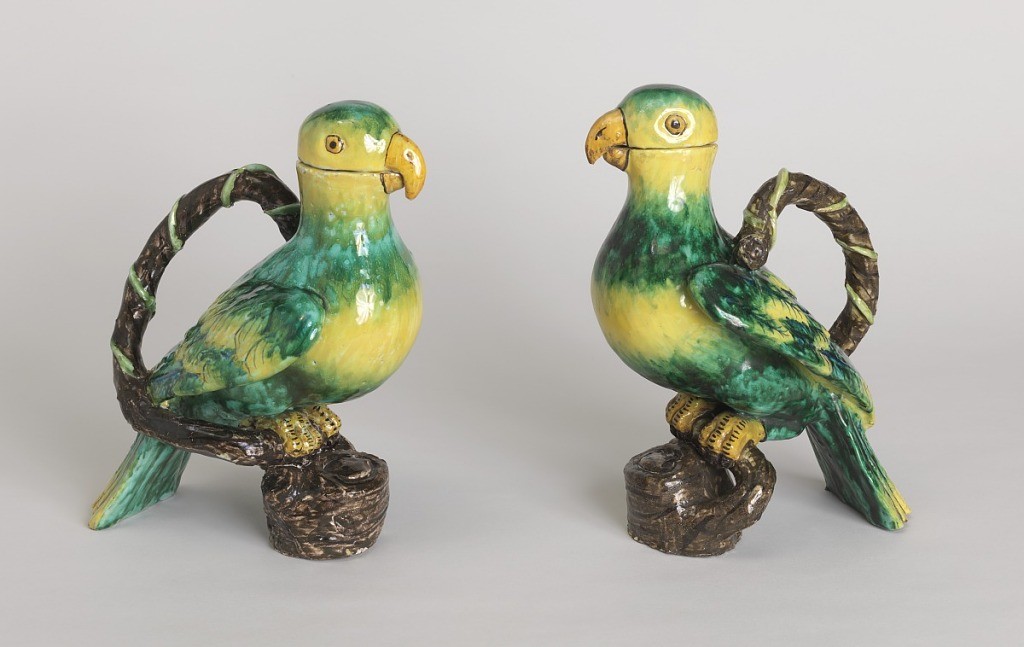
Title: Pair of pitchers
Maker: Holiçs, founded 1743
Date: late 18th century
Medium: Tin-glazed earthenware
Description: Green parrot perched on branch, which forms handle. Top of head and upper beak form lid. Light pinkish paste with white glaze, completely covered with bright colors.